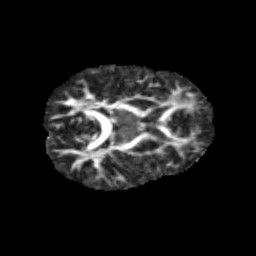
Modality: FA
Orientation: axial
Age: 9
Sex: male
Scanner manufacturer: siemens
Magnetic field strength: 3 T
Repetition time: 3.8 s
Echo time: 0.07 s